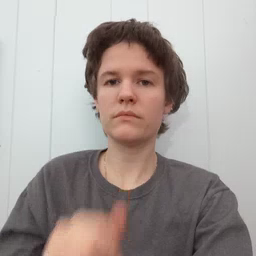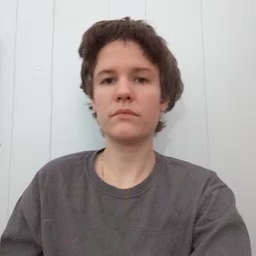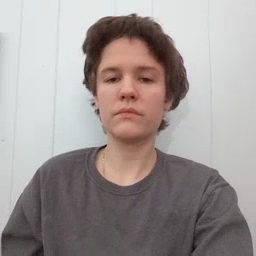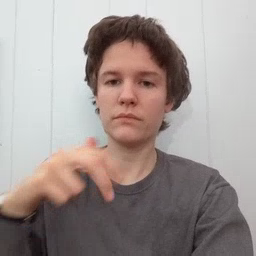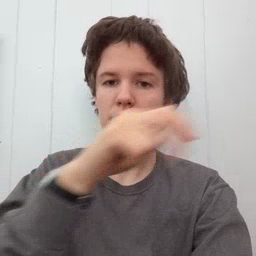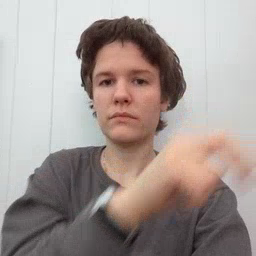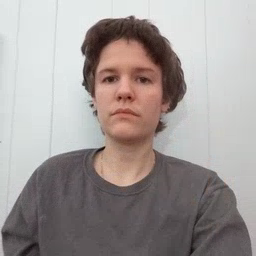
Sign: stairs